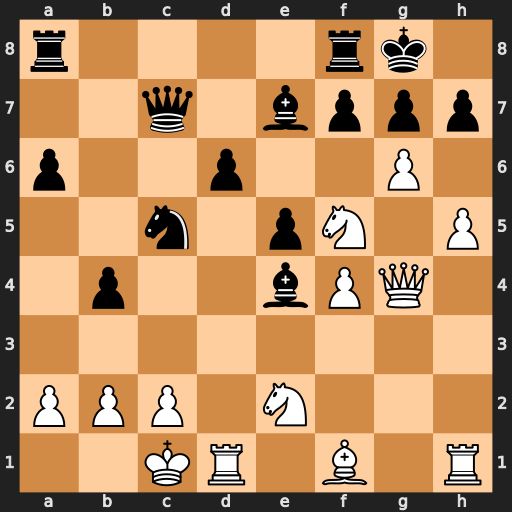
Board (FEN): r4rk1/2q1bppp/p2p2P1/2n1pN1P/1p2bPQ1/8/PPP1N3/2KR1B1R
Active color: w
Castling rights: -
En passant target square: -
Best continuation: gxh7+ Kxh7 Qxg7#